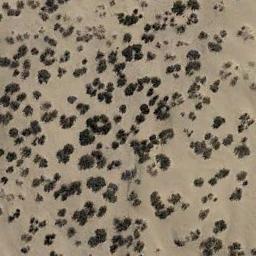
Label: chaparral